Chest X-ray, PA view. Patient: 49 years old, sex M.
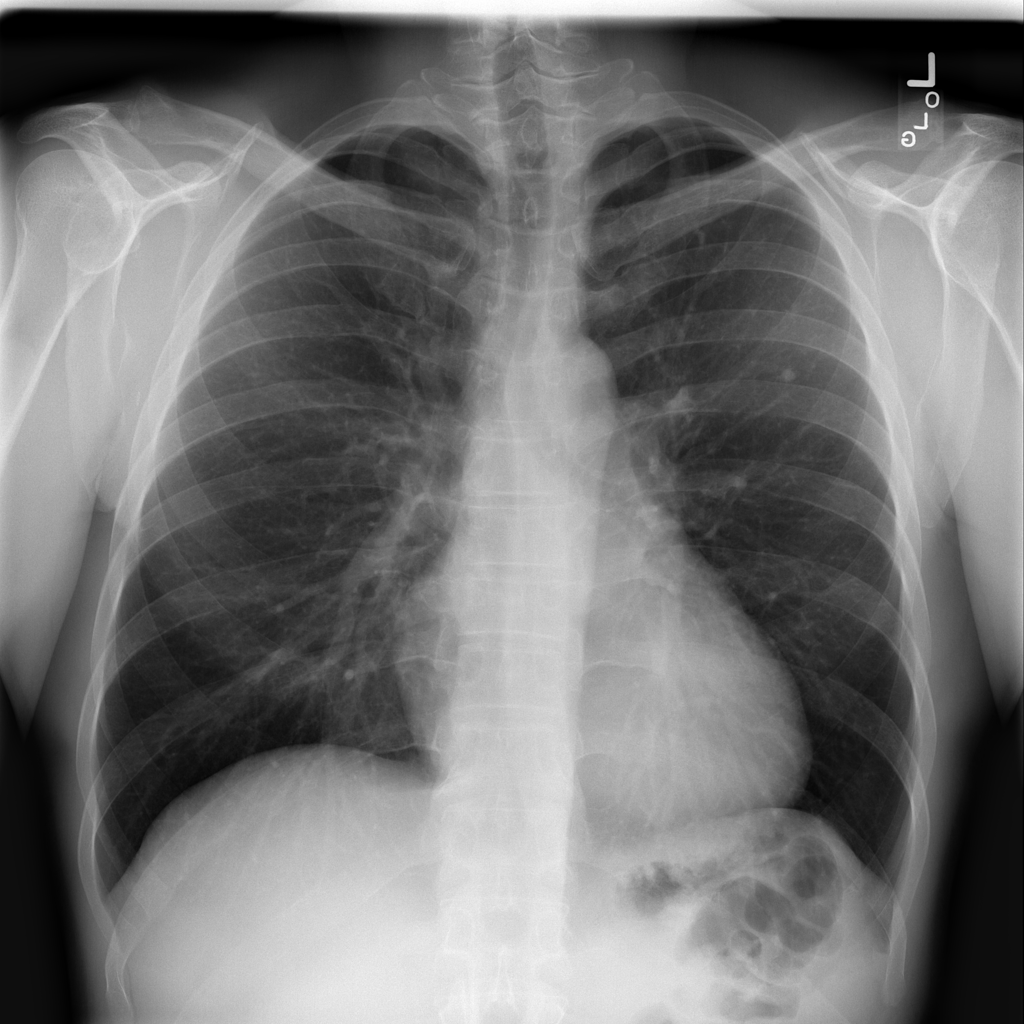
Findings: No Finding